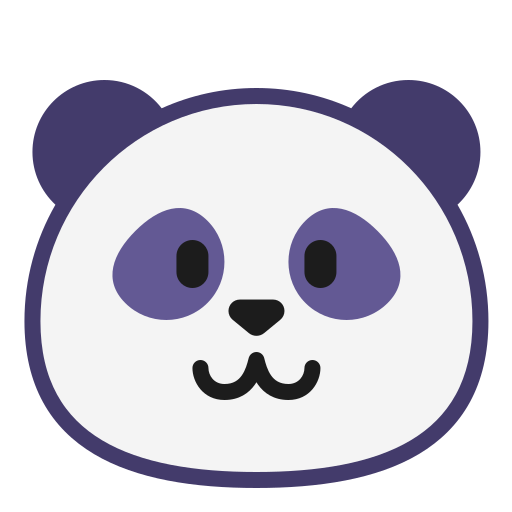
panda flat